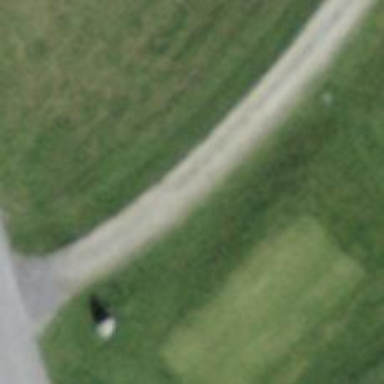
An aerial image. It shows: Designated golf cart path along track.